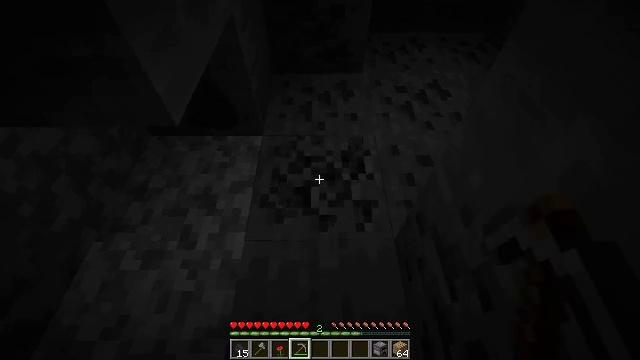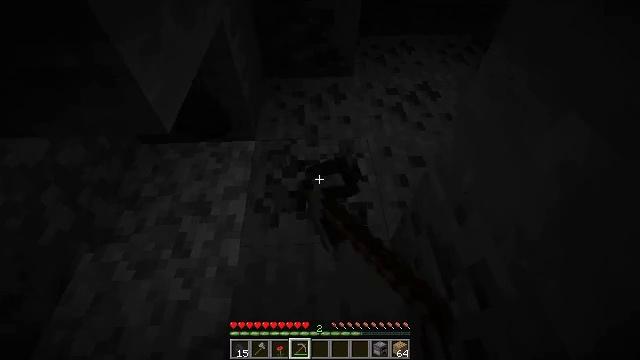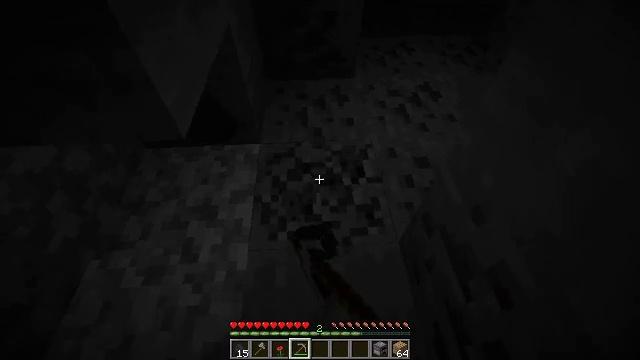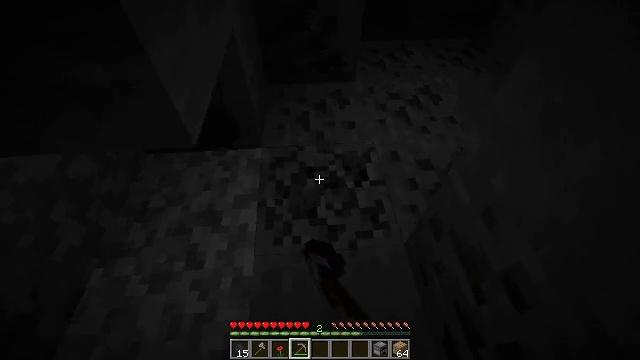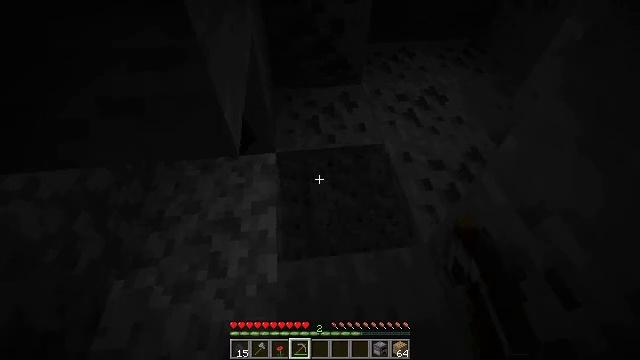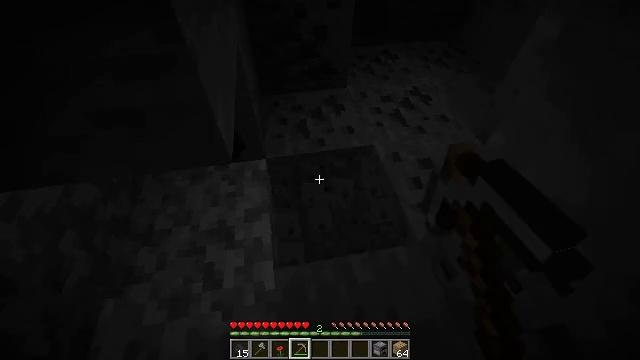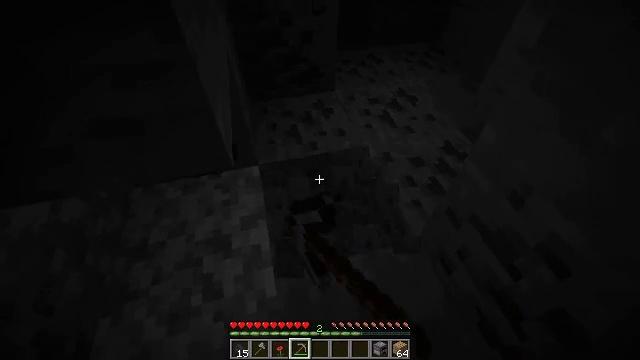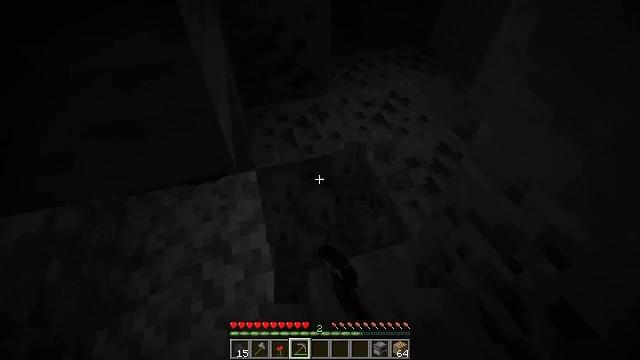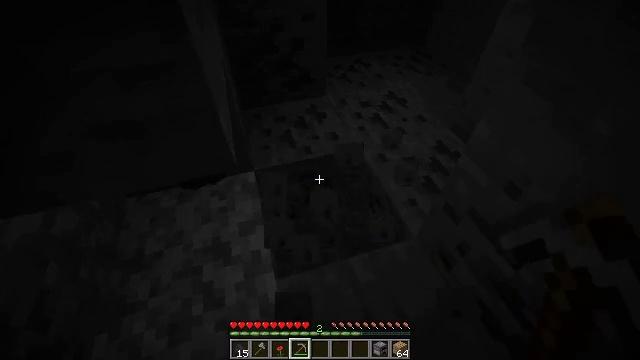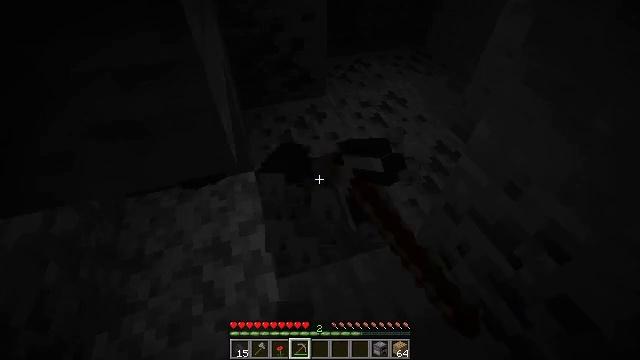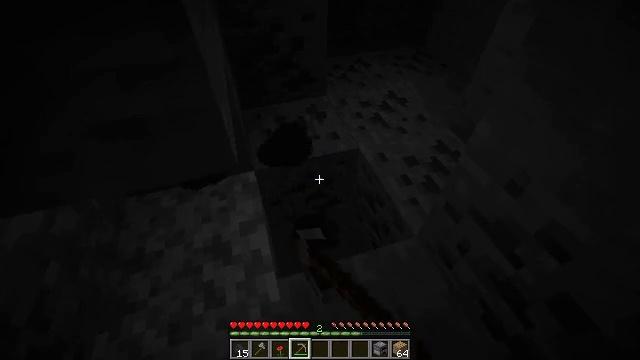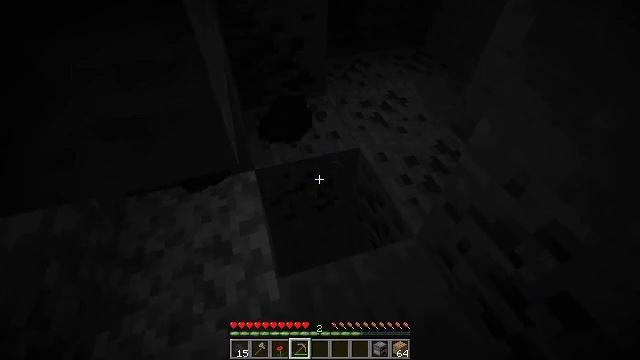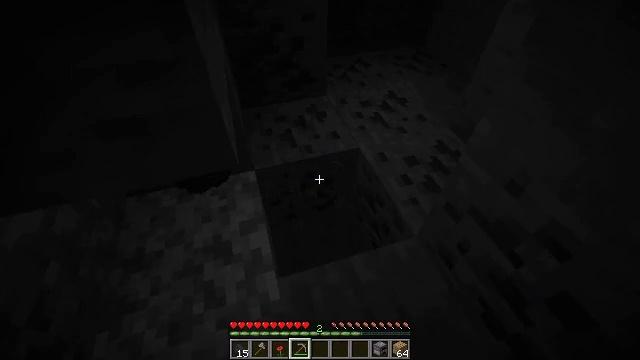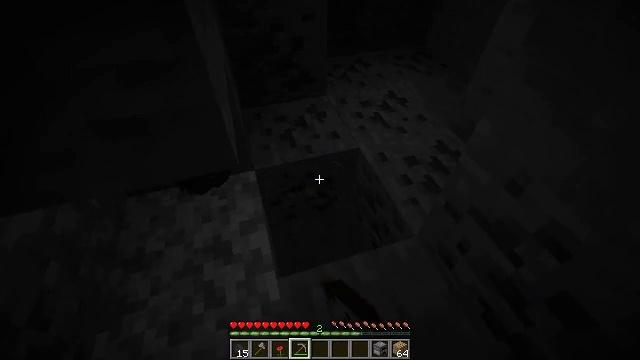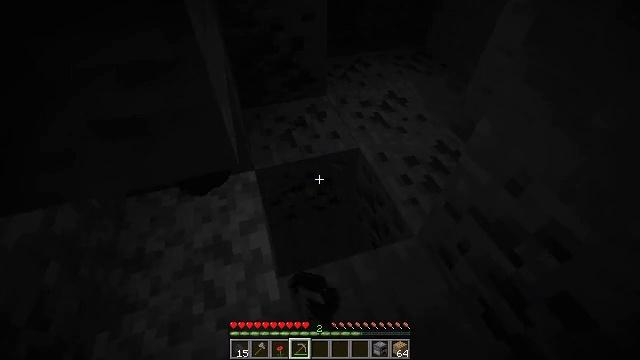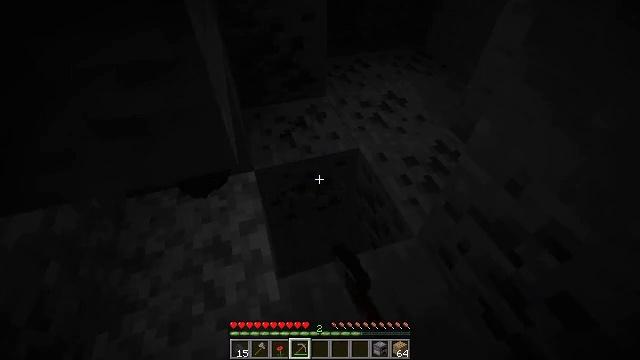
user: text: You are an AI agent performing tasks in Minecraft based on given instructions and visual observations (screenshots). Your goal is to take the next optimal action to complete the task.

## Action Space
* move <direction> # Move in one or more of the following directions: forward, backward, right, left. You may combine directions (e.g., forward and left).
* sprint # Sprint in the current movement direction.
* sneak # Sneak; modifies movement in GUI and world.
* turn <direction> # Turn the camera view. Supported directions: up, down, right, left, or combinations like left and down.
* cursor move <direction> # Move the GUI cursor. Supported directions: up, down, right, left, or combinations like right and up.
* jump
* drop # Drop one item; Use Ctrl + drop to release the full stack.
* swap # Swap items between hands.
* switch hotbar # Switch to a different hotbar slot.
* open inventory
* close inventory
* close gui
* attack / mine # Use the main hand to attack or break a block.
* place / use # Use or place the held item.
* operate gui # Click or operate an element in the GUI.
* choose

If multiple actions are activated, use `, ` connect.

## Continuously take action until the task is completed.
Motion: motion action
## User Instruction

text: Mine the coal ore underground.
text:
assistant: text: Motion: turn right, attack / mine
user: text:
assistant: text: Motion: move left, turn right, attack / mine
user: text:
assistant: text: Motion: move left, turn right, attack / mine
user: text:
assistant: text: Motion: turn right, attack / mine
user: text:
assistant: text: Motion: turn right, attack / mine
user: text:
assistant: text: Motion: turn right and up, attack / mine
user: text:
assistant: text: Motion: turn right and up, attack / mine
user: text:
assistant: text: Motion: attack / mine
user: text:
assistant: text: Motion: attack / mine
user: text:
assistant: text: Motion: attack / mine
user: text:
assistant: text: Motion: attack / mine
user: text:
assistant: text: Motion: attack / mine
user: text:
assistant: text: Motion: attack / mine
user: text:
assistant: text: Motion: attack / mine
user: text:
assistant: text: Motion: attack / mine
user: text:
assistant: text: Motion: attack / mine
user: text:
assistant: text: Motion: attack / mine
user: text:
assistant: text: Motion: turn right and up, attack / mine
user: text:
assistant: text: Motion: turn right, attack / mine
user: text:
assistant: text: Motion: attack / mine
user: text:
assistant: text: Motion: attack / mine
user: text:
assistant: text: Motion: attack / mine
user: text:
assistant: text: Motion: attack / mine
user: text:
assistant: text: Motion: attack / mine
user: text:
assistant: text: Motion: attack / mine
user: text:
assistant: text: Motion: attack / mine
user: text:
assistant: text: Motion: attack / mine
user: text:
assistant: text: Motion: move forward, attack / mine
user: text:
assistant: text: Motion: move forward, attack / mine
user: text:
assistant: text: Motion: move forward, turn down, attack / mine